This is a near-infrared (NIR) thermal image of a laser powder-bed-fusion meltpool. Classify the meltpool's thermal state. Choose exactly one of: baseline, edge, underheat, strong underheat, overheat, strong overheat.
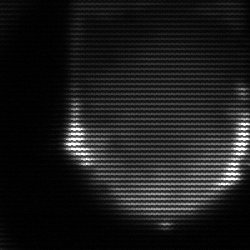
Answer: edge